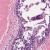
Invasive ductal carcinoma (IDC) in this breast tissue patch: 0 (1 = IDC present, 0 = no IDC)